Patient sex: M
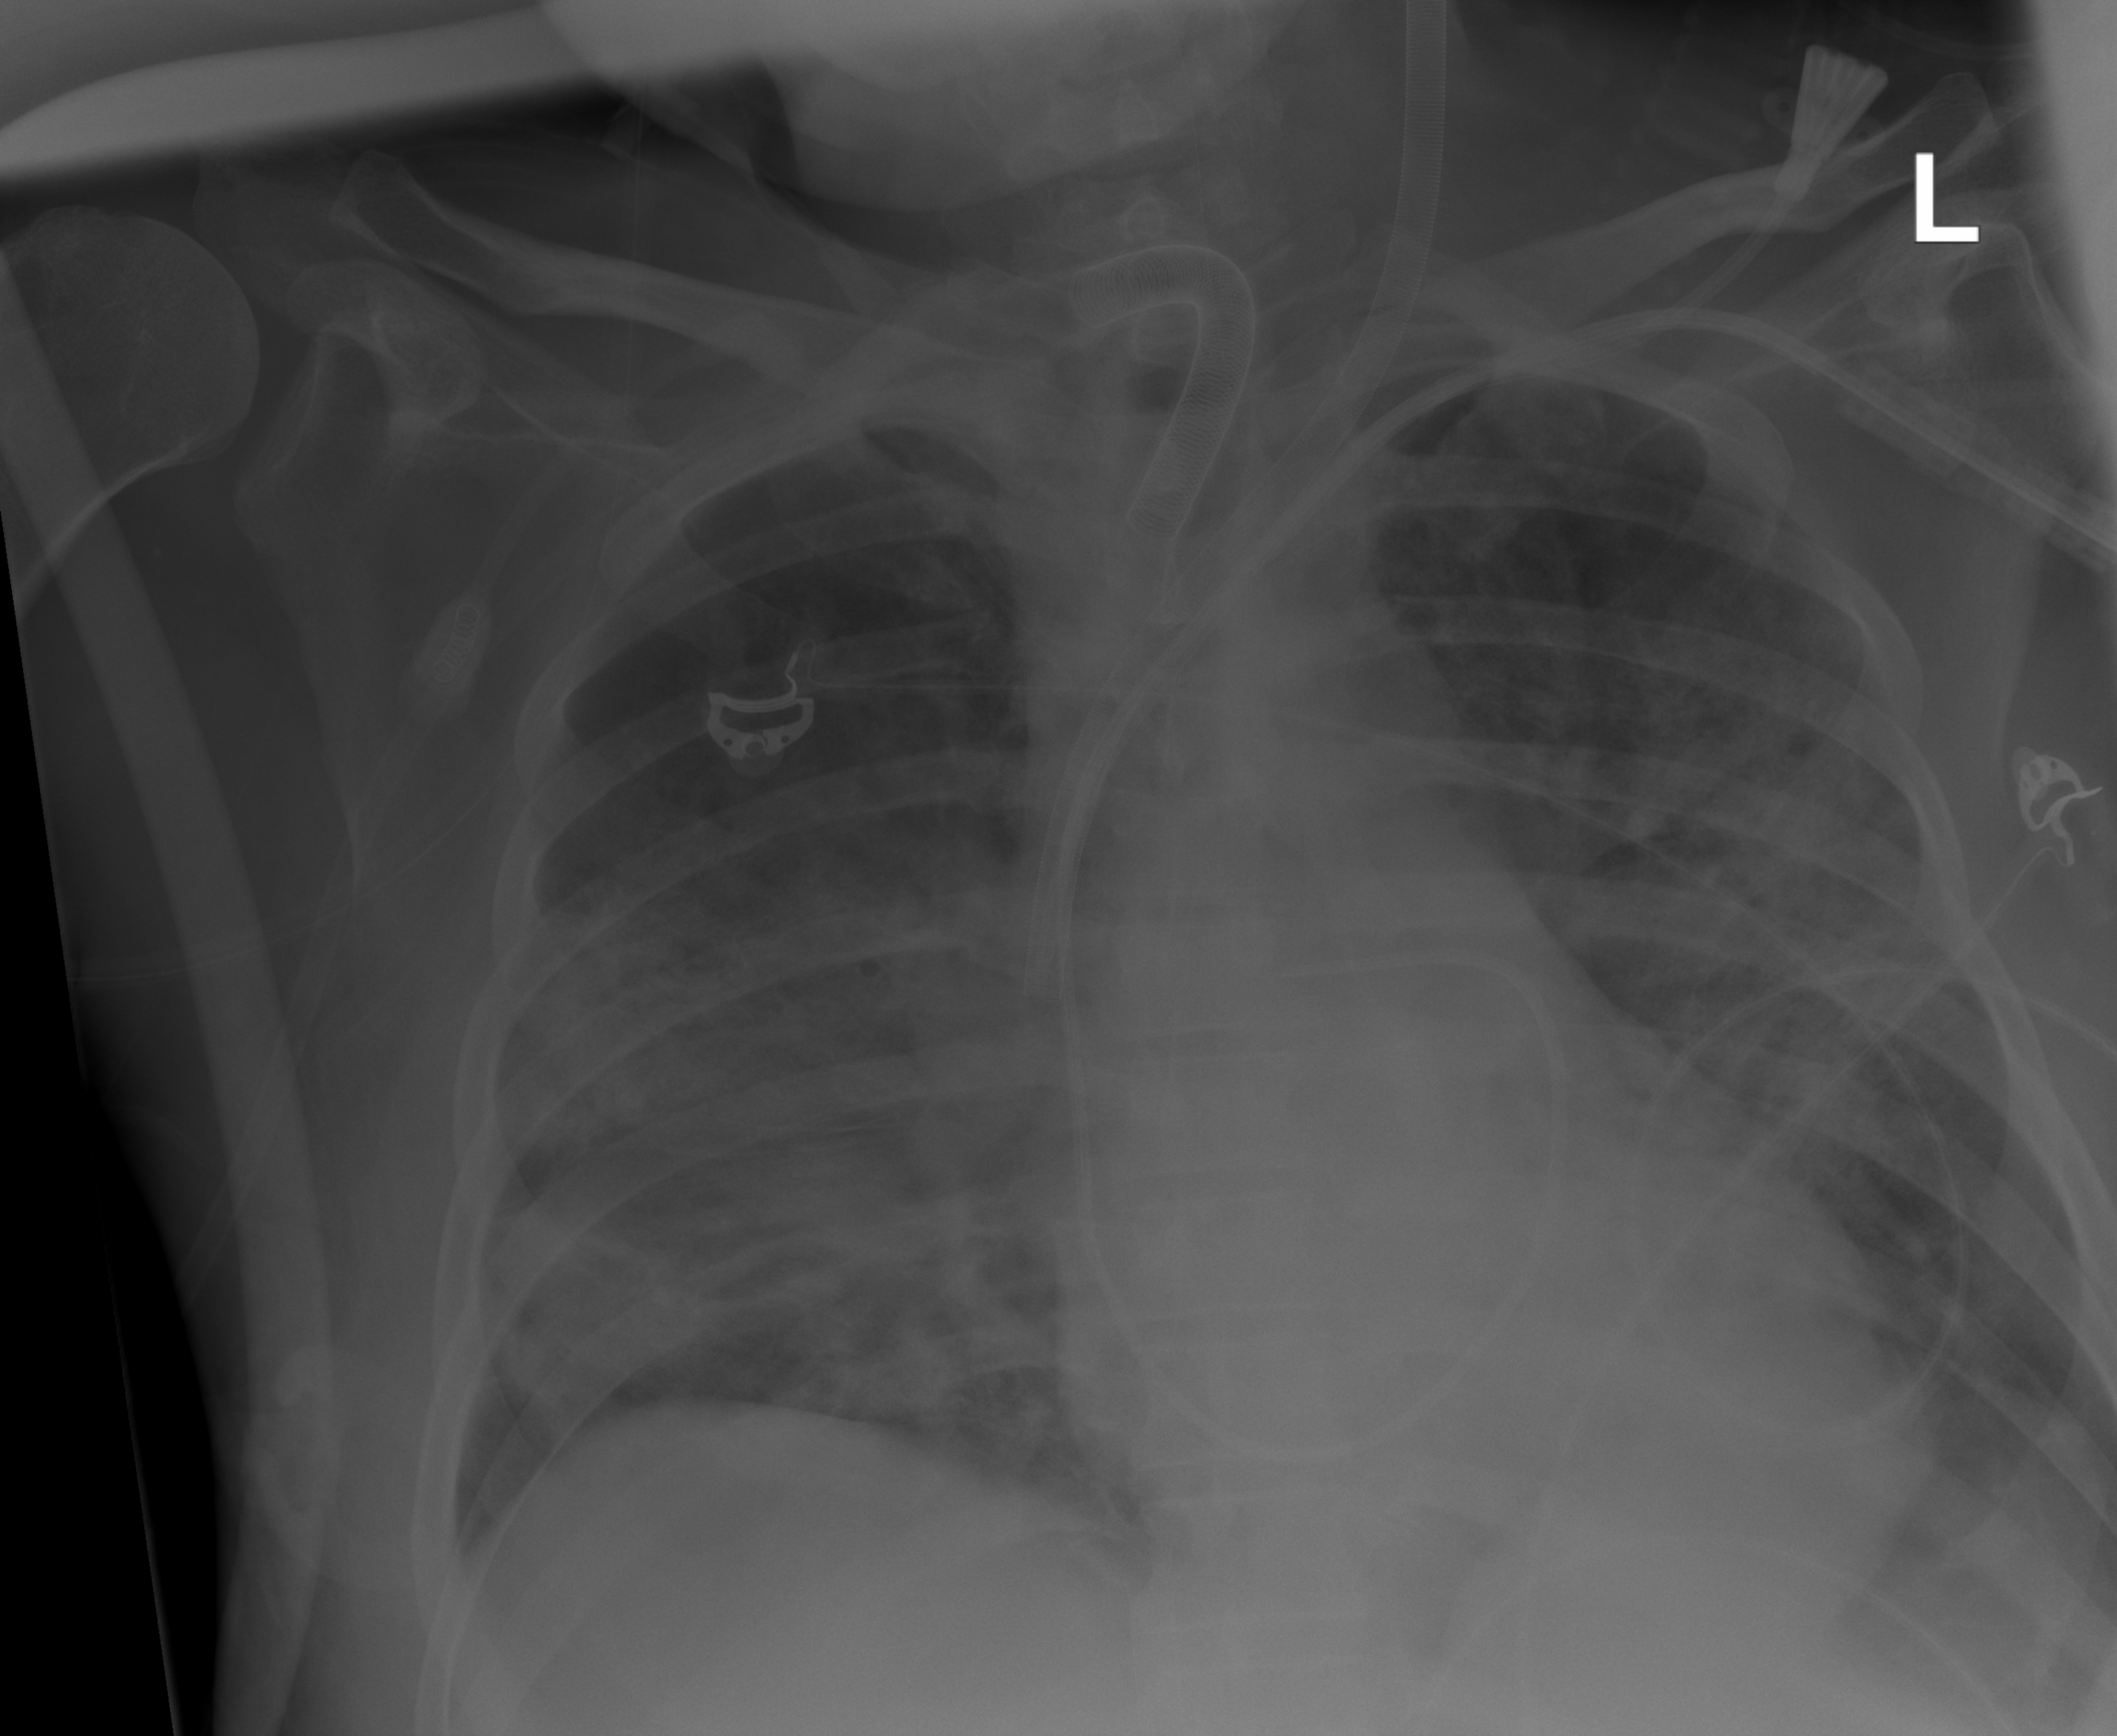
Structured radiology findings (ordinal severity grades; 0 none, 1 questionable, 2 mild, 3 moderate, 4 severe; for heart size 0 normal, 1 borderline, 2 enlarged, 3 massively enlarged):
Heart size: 1
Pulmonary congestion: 2
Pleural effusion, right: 0
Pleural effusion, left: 2
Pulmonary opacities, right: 2
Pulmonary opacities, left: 2
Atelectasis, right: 2
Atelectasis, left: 2